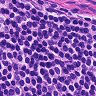
Metastatic tissue present: no